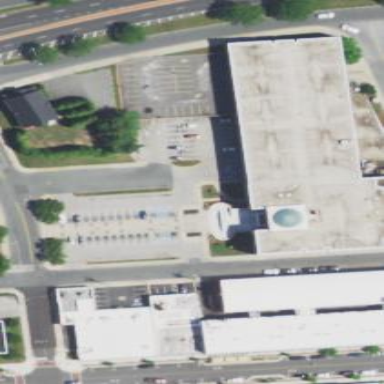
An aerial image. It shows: Government office building.